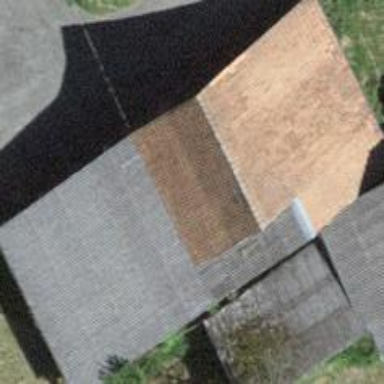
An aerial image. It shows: Barn.